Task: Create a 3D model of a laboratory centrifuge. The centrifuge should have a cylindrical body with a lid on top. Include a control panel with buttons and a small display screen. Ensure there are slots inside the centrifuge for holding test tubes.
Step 615:
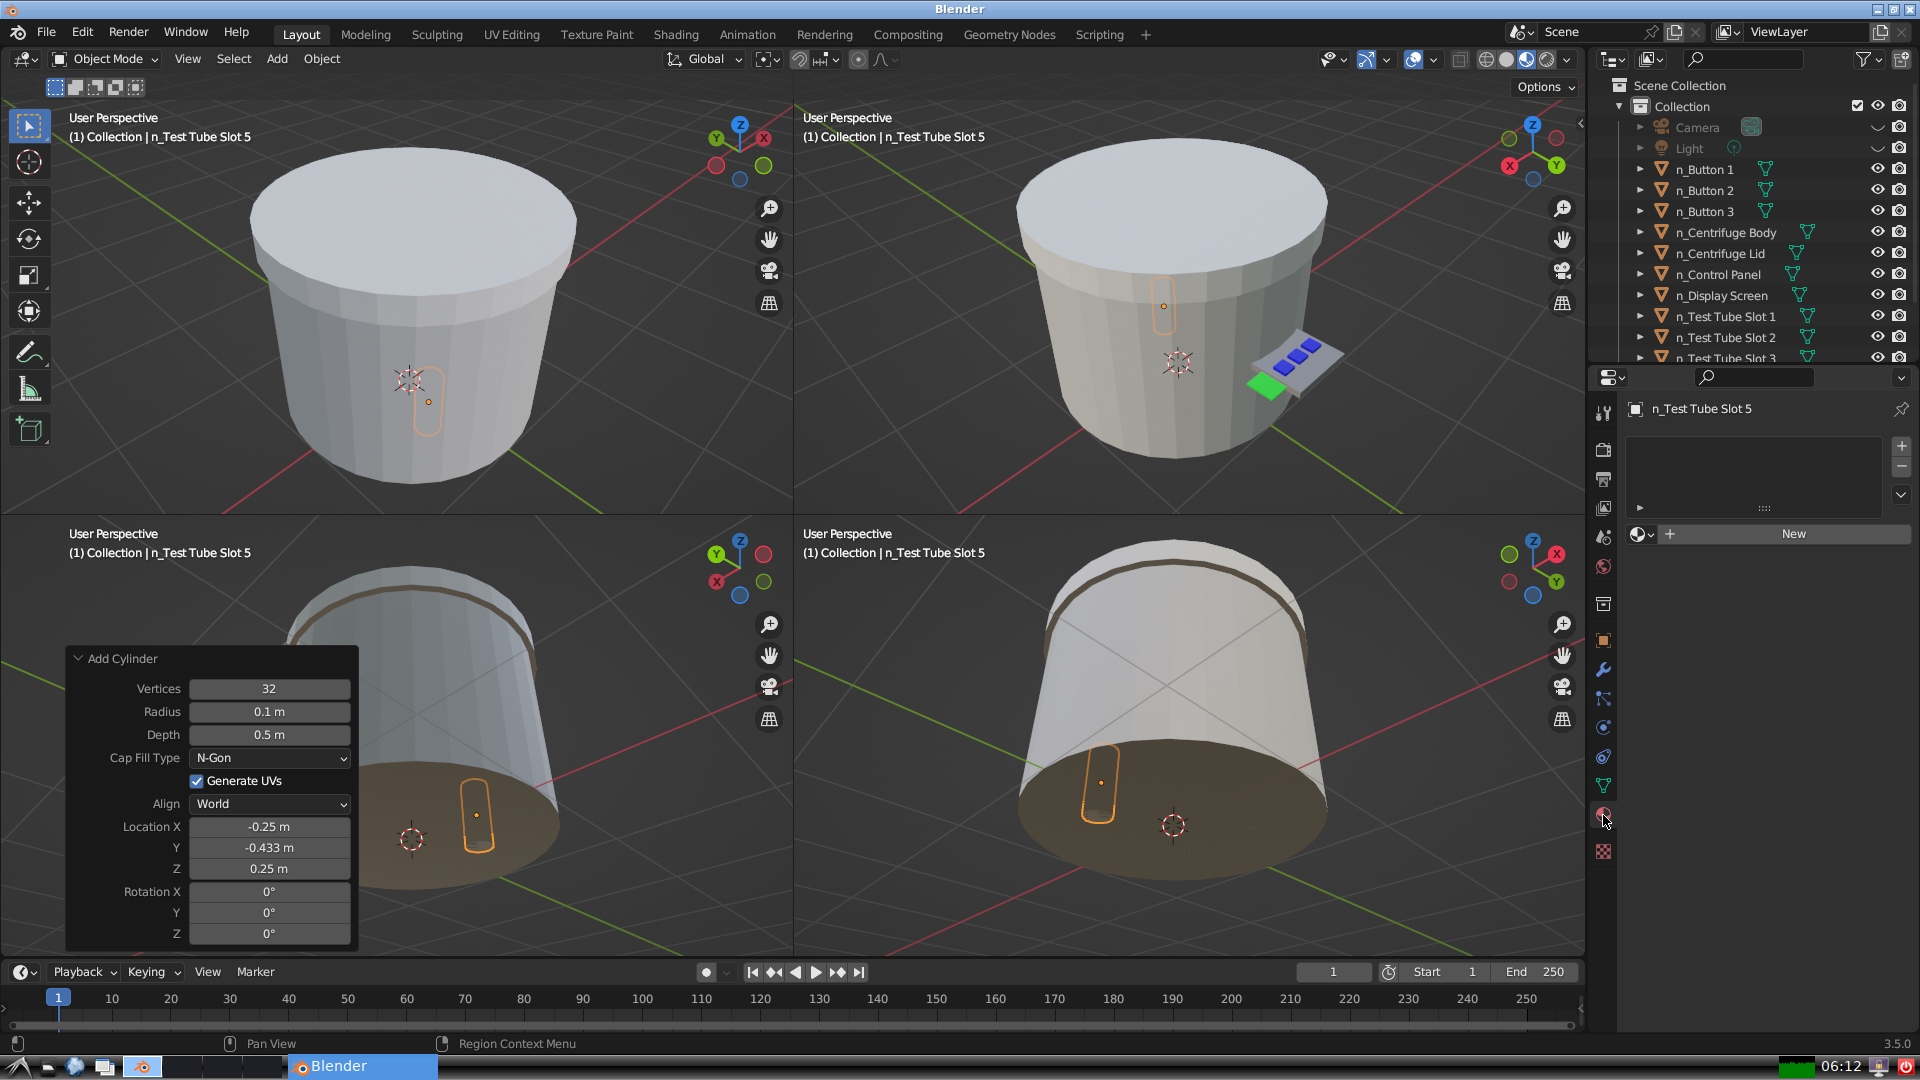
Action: {"mouse_move": [1636, 534]}